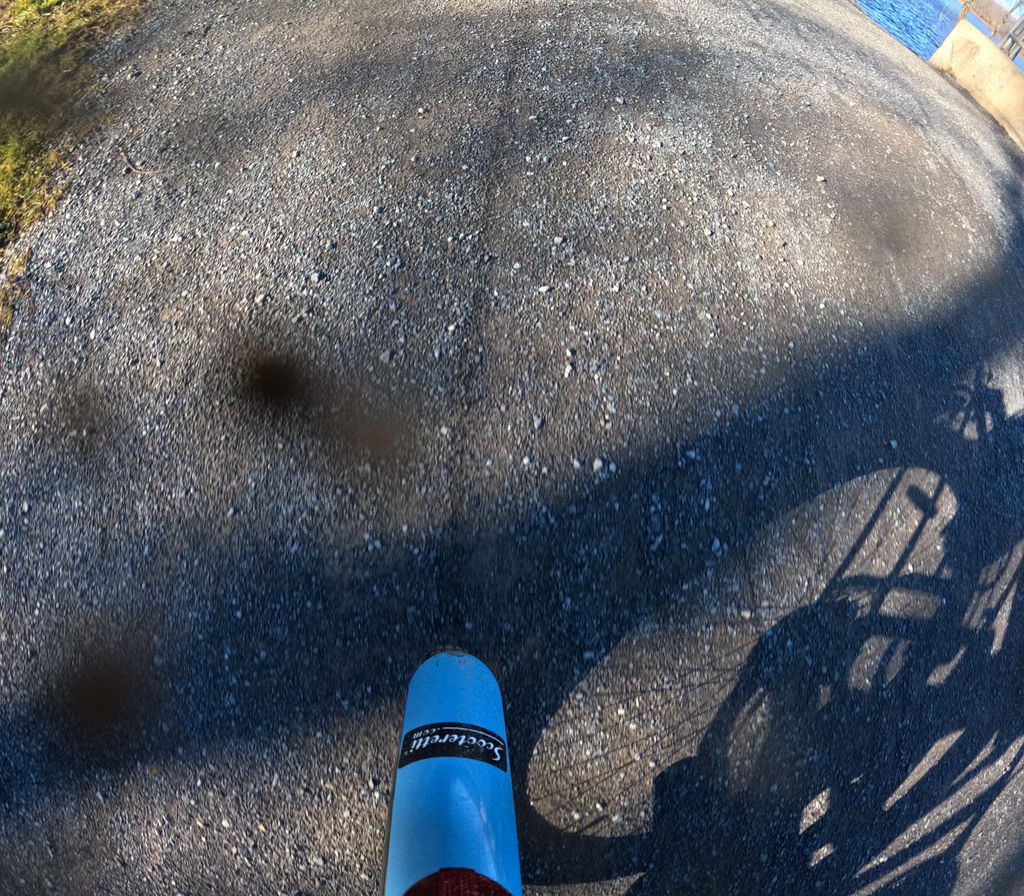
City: ottawa-gatineau